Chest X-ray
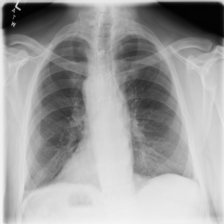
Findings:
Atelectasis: positive
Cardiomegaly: negative
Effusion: negative
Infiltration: negative
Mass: negative
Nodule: negative
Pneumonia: negative
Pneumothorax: negative
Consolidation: negative
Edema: negative
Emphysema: negative
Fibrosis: negative
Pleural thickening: negative
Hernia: negative